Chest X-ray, AP view. Patient: 54 years old, sex F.
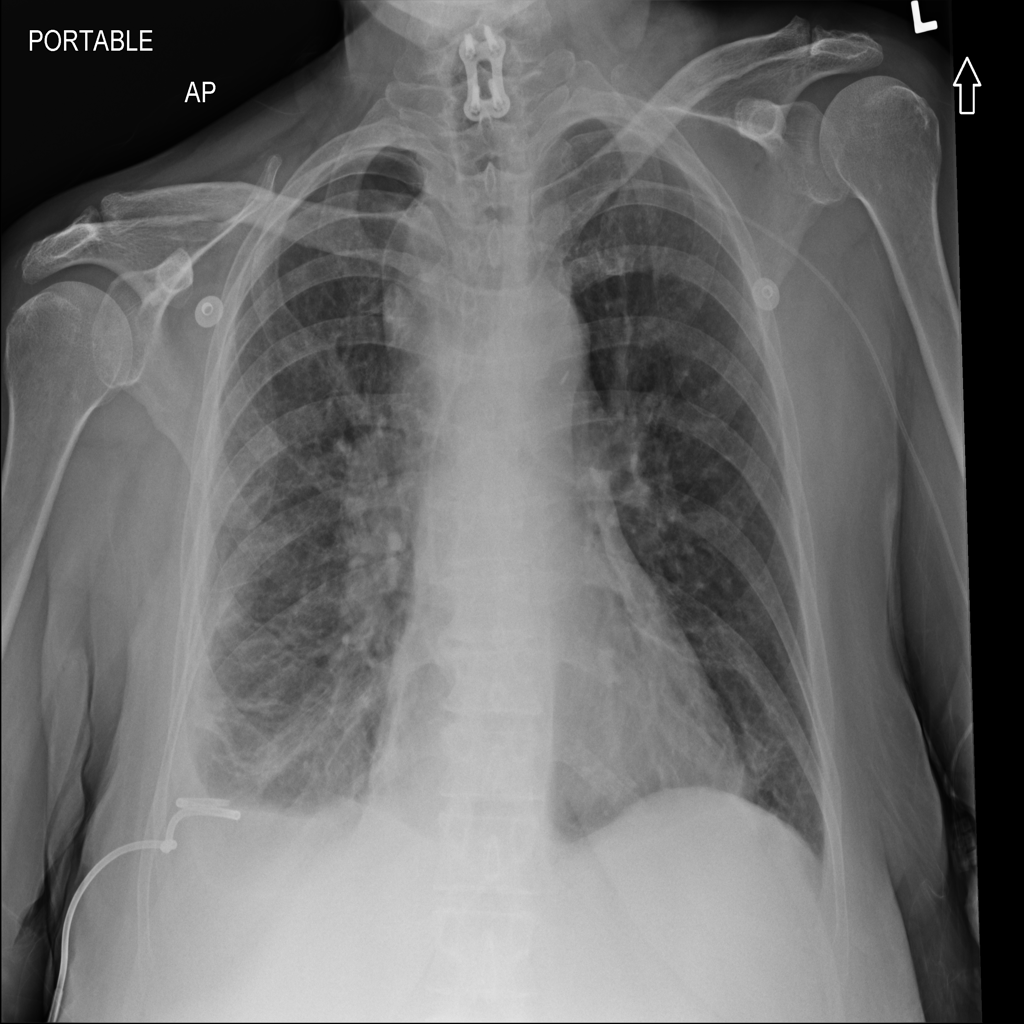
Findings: Mass